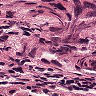
Metastatic tissue present: yes